Question: I have a simple storyboard with a Main View Controller and two Detail view Controllers as shown in the diagram.
- Where is the code that SequeA will present DetailA located
- In my code for the AppDelegate I need to create an array of all the ViewControllers that are in the App - How can I get that array? - It is in the story board but how do I programmatically access it.
I can get the MainViewController by doing the following -
myViewControllerMain = (ViewControllerMain*) self.window.rootViewController;
but I don't know how to access the detail view controllers (a & b)
- Is DetailA instantiated when the the MainViewController is instantiated or is it instantiated when the Seque is "triggered" (what is the right word here - Called?)

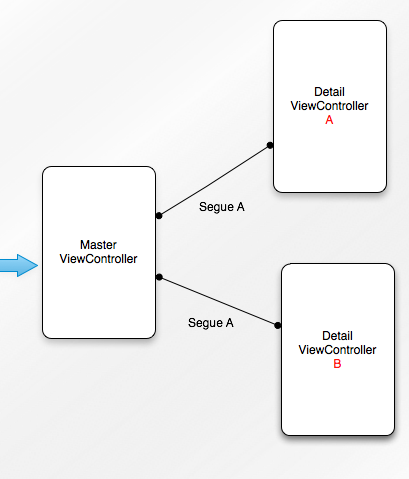
Answer: You asked:
> - Where is the code that SegueA will present DetailA located?
If you're invoking segue A programmatically (e.g. calling 'performSegueWithIdentifier'), that code is in the master view controller. Often, though, you don't need to invoke it programmatically at all, because when you create the segue in Interface Builder, you're often linking it from some control, like a button in the master view, and thus you don't have to do anything programmatically to initiate the segue. When you invoke segue A, though, the optional associated 'shouldPerformSegueWithIdentifier' (for iOS 6 and higher) and 'prepareForSegue' are called in master view controller.
> - In my code for the AppDelegate I need to create an array of all the ViewControllers that are in the App - How can I get that array? - It is in the story board but how do I programmatically access it.I can get the MainViewController by doing the following -'''
myViewControllerMain = (ViewControllerMain*) self.window.rootViewController;
'''
but I don't know how to access the detail view controllers (a & b)
Generally you don't need to maintain arrays of view controllers (with the possible exception of custom container view controllers, and even then, sometimes you don't have to do it yourself). But, if you need to access some property of your app delegate, you can do something like:
'''
YourAppDelegate *appDelegate = (YourAppDelegate *)[UIApplication sharedApplication].delegate;
// you can now access properties of the 'appDelegate'
'''
Having said that, I'm hard-pressed to think of situations where its advisable for Detail Controller A or Detail Controller B to be retrieving a list of view controllers from the master. You really should explain what business problem you're trying to solve. Generally you'd do some delegate protocol or use some notification process. It varies based upon the problem you're solving. But you should take a hard look at your design if A or B needs to get a list of view controllers from the master.
> - Is DetailA instantiated when the the MainViewController is instantiated or is it instantiated when the Seque is "triggered" (what is the right word here - Called?)
With the exception of custom containers and/or embed segues, the basic process is:
- - 'shouldPerformSegueWithIdentifier''NO'- - 'prepareForSegue'- - 'viewDidLoad''prepareForSegue'-
---
### References:
- <URL>